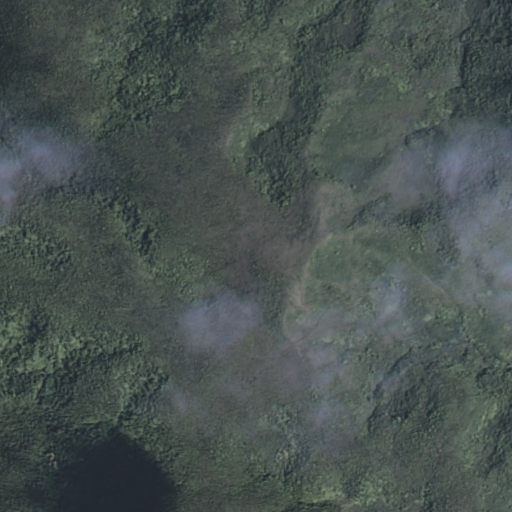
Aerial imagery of mountain in Hawaii named Keahiakalio containing only unknown